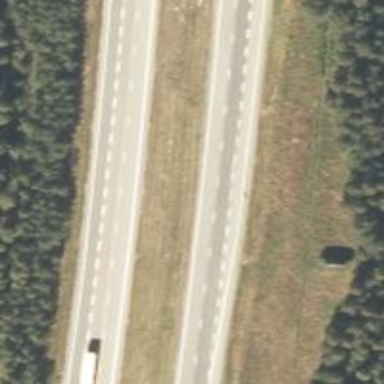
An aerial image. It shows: Asphalt motorway.